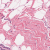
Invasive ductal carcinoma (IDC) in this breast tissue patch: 0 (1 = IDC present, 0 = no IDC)